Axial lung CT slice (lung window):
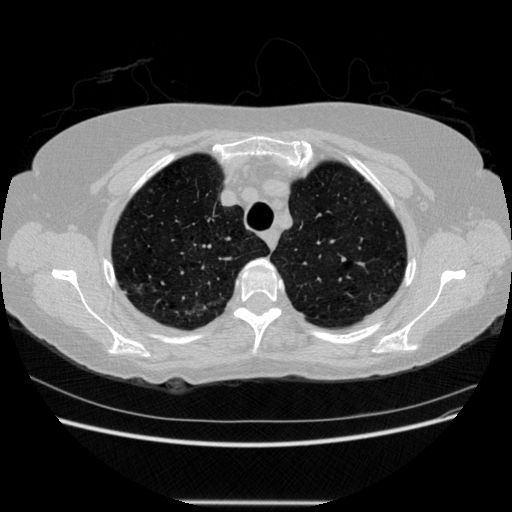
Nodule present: no